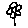
Label: flower